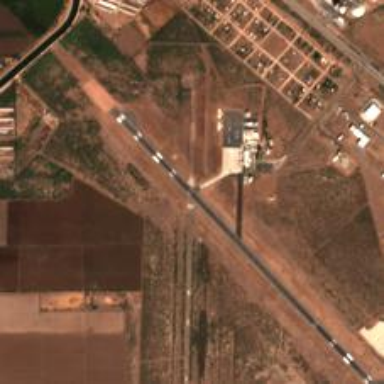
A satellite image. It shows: Runway at airport.